Interaction volume radius: 5 \u00c5
Interaction volume height: 30 \u00c5
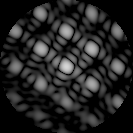
Disorder parameter: 0.09625